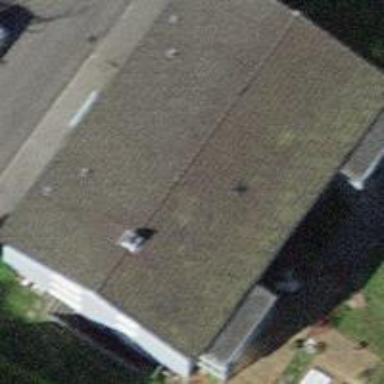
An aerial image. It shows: Gabled roof made of roof tiles on apartment building.